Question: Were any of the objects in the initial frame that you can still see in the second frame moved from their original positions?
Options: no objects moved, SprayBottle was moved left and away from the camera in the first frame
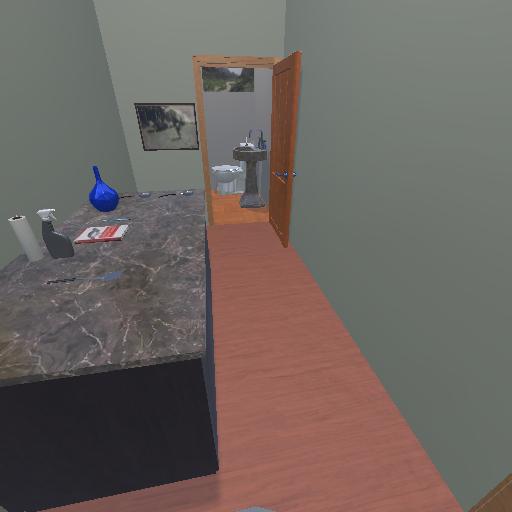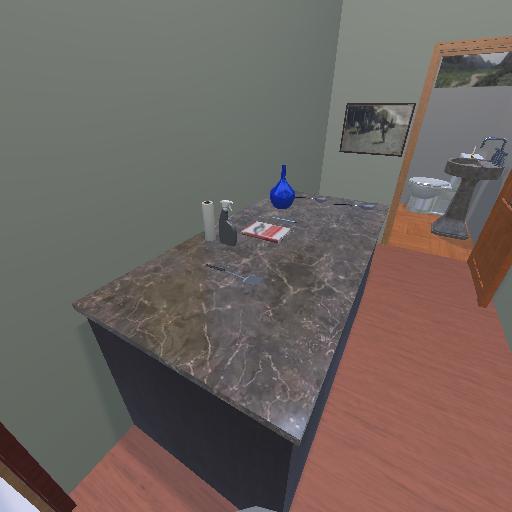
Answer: no objects moved